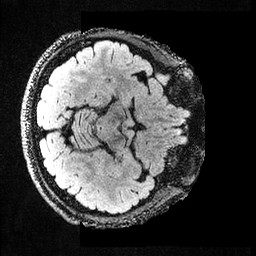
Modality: FLAIR
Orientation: axial
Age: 38
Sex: male
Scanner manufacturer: ge
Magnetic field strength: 3 T
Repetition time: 4.802 s
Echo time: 0.1169 s